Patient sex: F
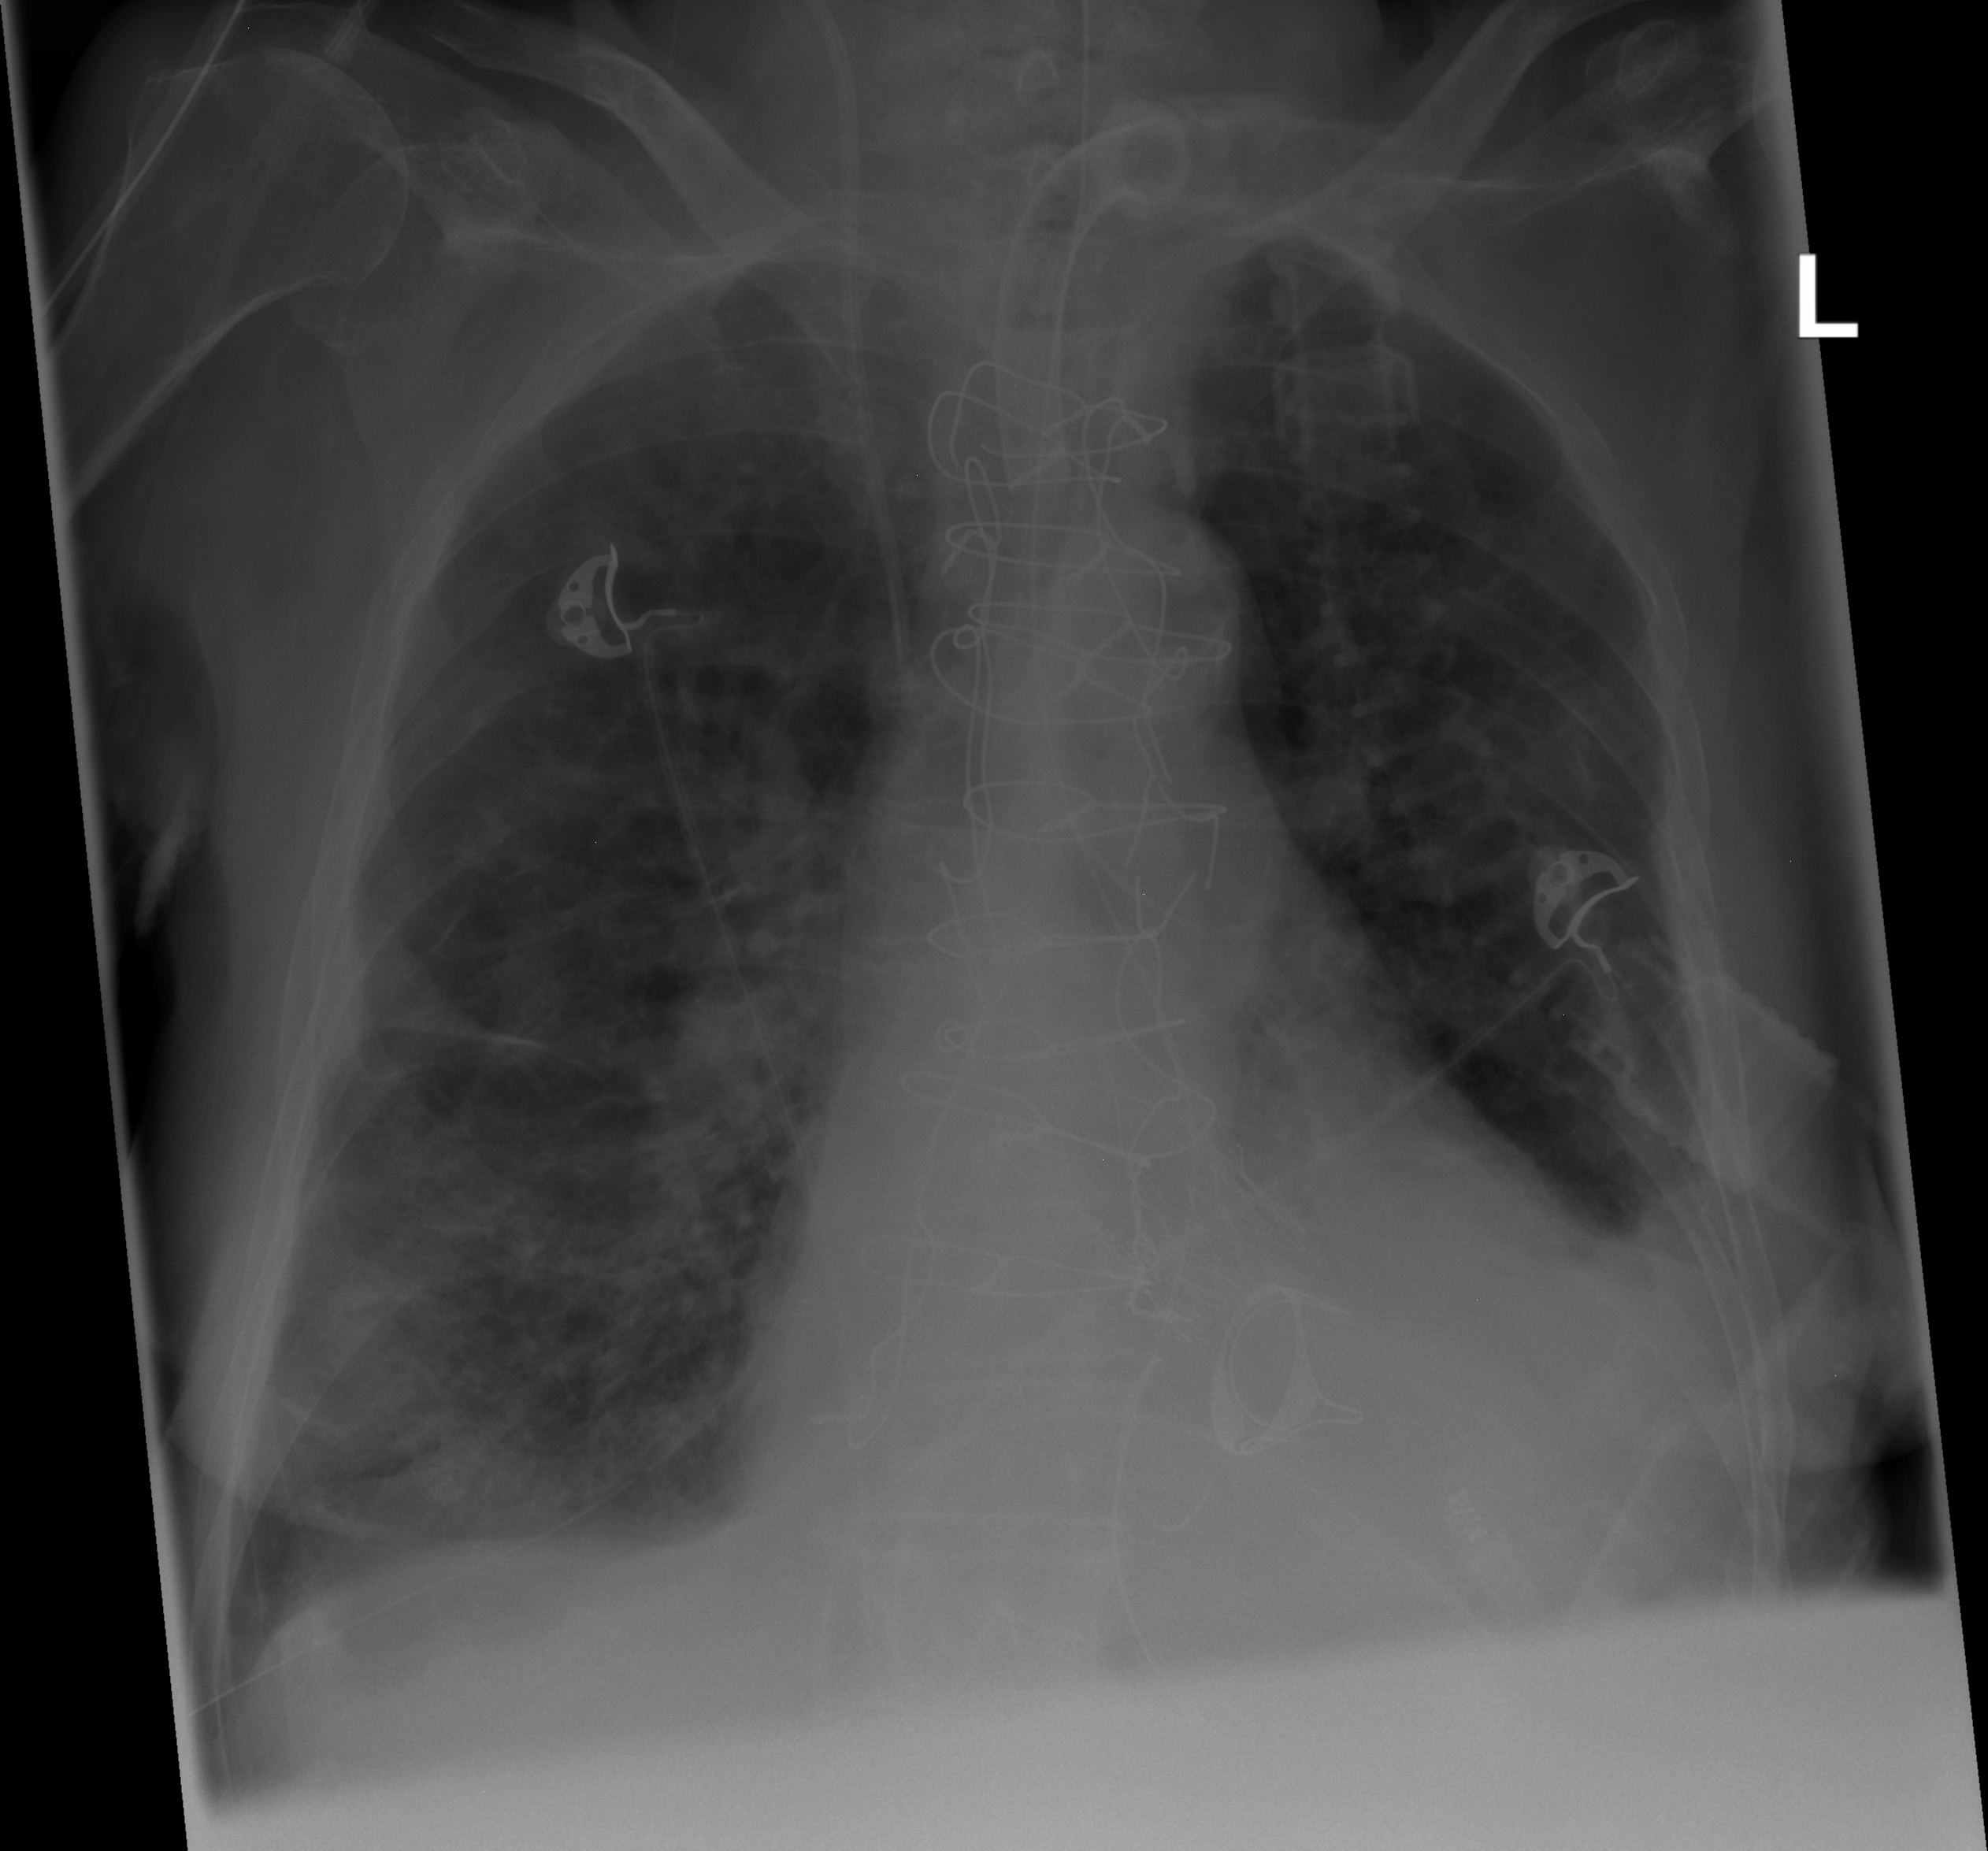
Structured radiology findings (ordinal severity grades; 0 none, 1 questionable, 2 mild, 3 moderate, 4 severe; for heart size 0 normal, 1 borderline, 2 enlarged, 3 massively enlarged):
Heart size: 2
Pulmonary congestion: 2
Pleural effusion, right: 2
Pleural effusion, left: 2
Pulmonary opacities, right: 1
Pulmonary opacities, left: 0
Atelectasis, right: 1
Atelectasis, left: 1